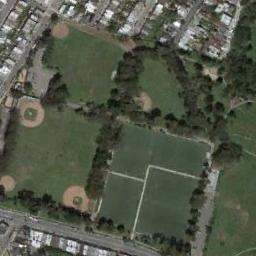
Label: baseball_diamond